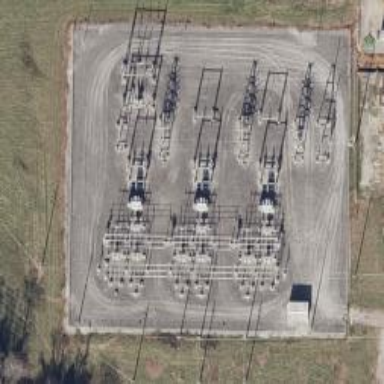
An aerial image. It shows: Switch used for power control.